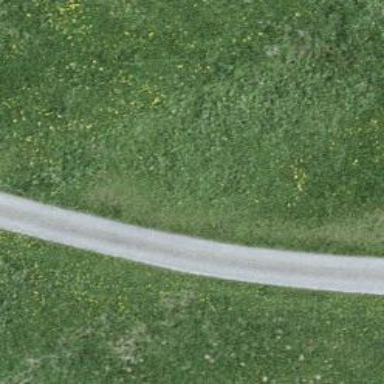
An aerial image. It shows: Well-maintained track road of grade 1.